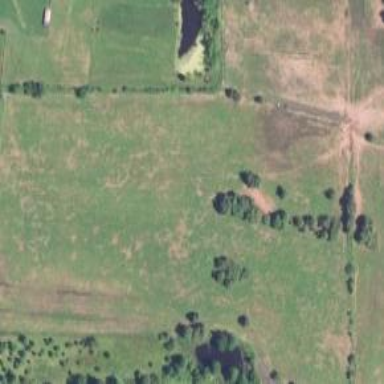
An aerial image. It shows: Agricultural meadow.